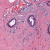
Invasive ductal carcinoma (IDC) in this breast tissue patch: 0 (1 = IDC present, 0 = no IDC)